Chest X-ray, AP view. Patient: 56 years old, sex M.
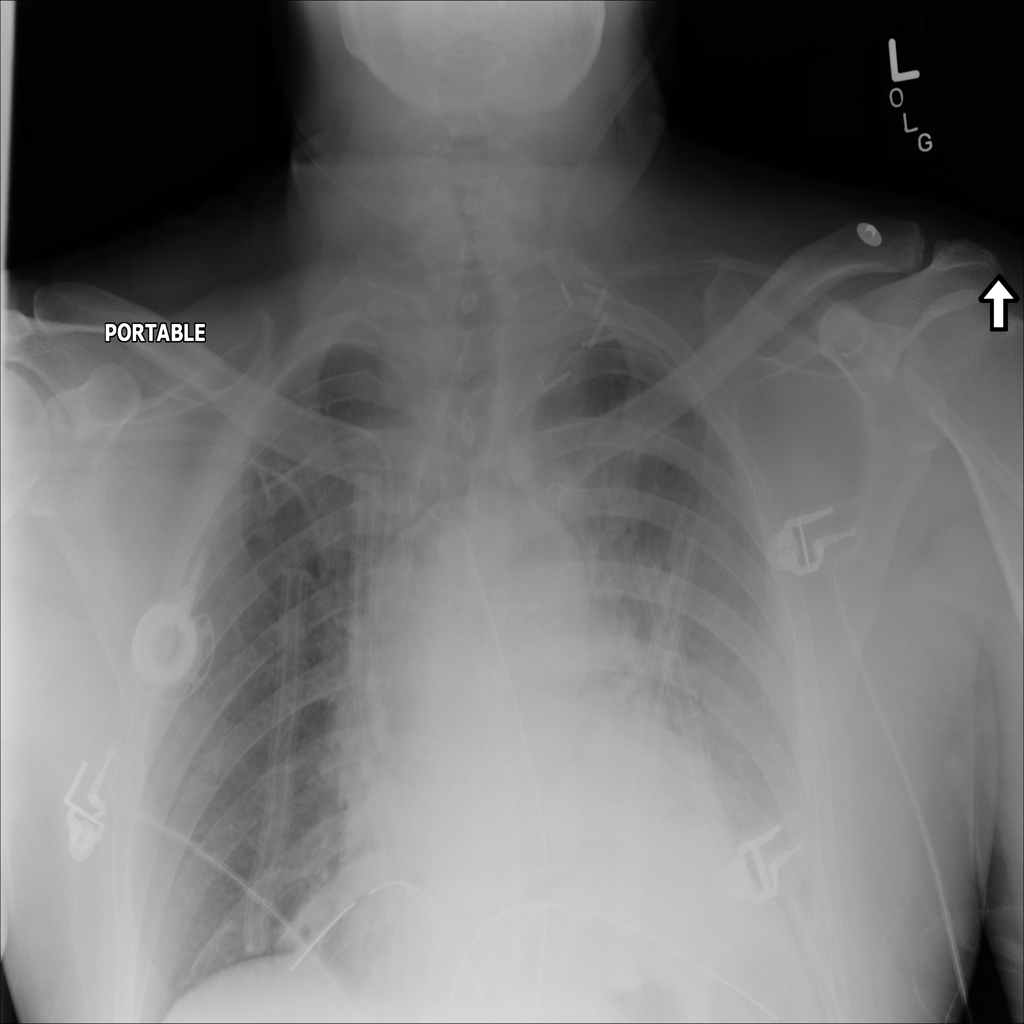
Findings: Atelectasis